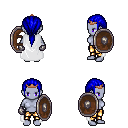
a pixel art fantasy rpg character, female body template, dark elf, purple skin, white cape, gold greaves, blue ponytail hairstyle, bronze tiara, metal gloves, shield, four views (front, back, left, right), 2x2 character sprite sheet, small pixel art, hard edges, no anti-aliasing